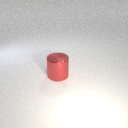
large red metal cylinder